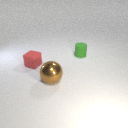
small green rubber cylinder to the right of large brown metal sphere